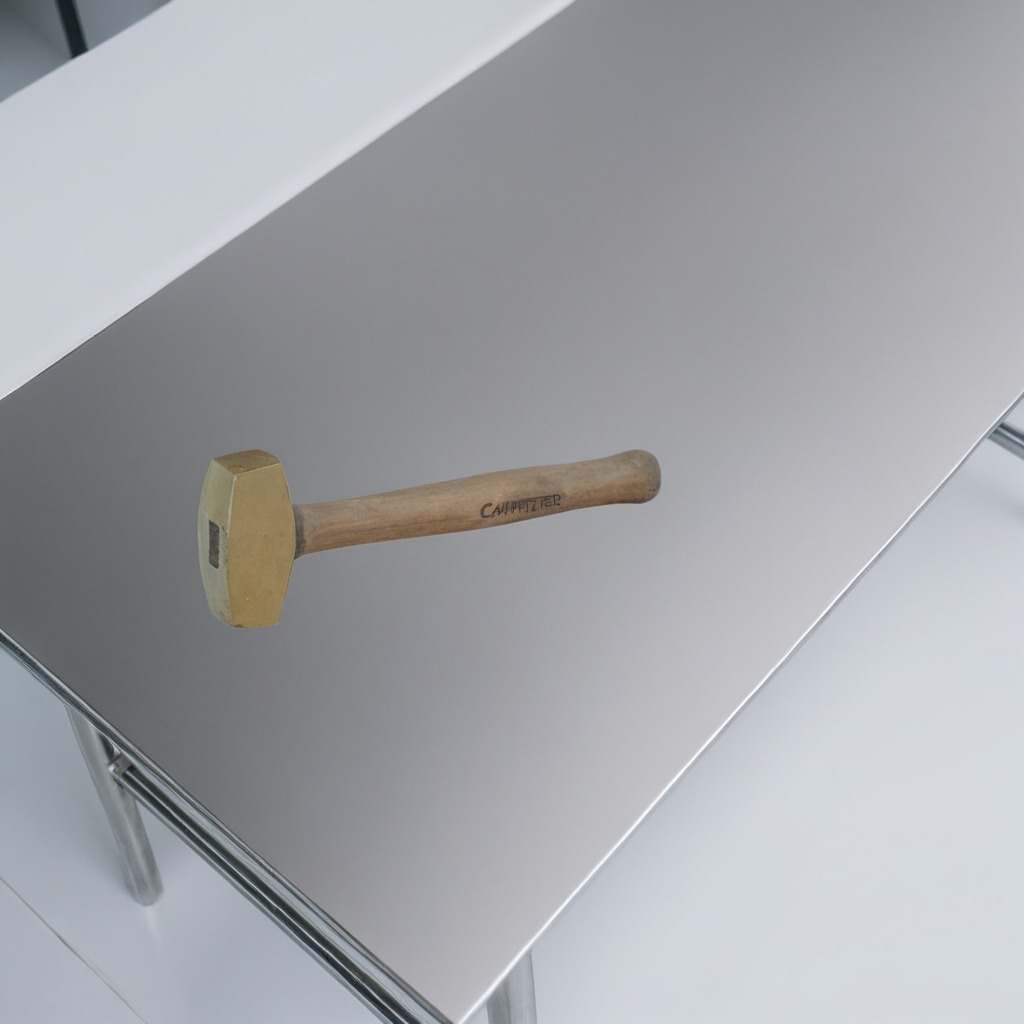
A hammer is lying on a stainless steel table in a high-end prototyping lab.